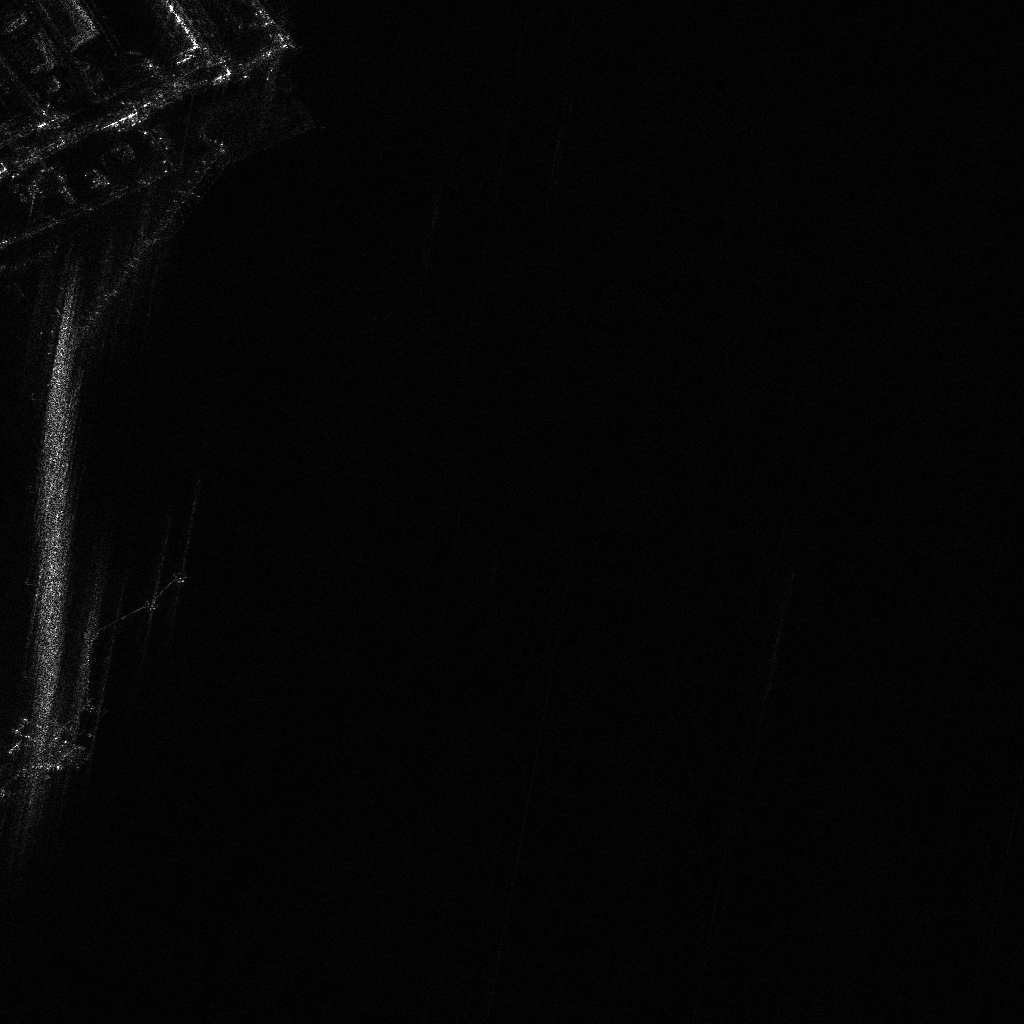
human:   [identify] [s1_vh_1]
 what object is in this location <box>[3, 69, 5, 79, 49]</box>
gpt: <ref>1 large container at the bottom left</ref>